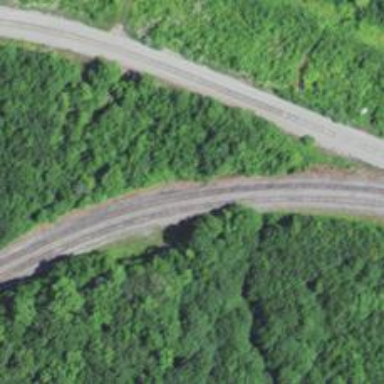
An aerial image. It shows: Disused railway spur service.